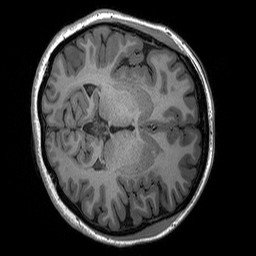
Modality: T1w
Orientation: axial
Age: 20
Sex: female
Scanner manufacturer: siemens
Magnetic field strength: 3 T
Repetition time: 2.3 s
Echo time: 0.00298 s